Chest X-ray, AP view. Patient: 49 years old, sex M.
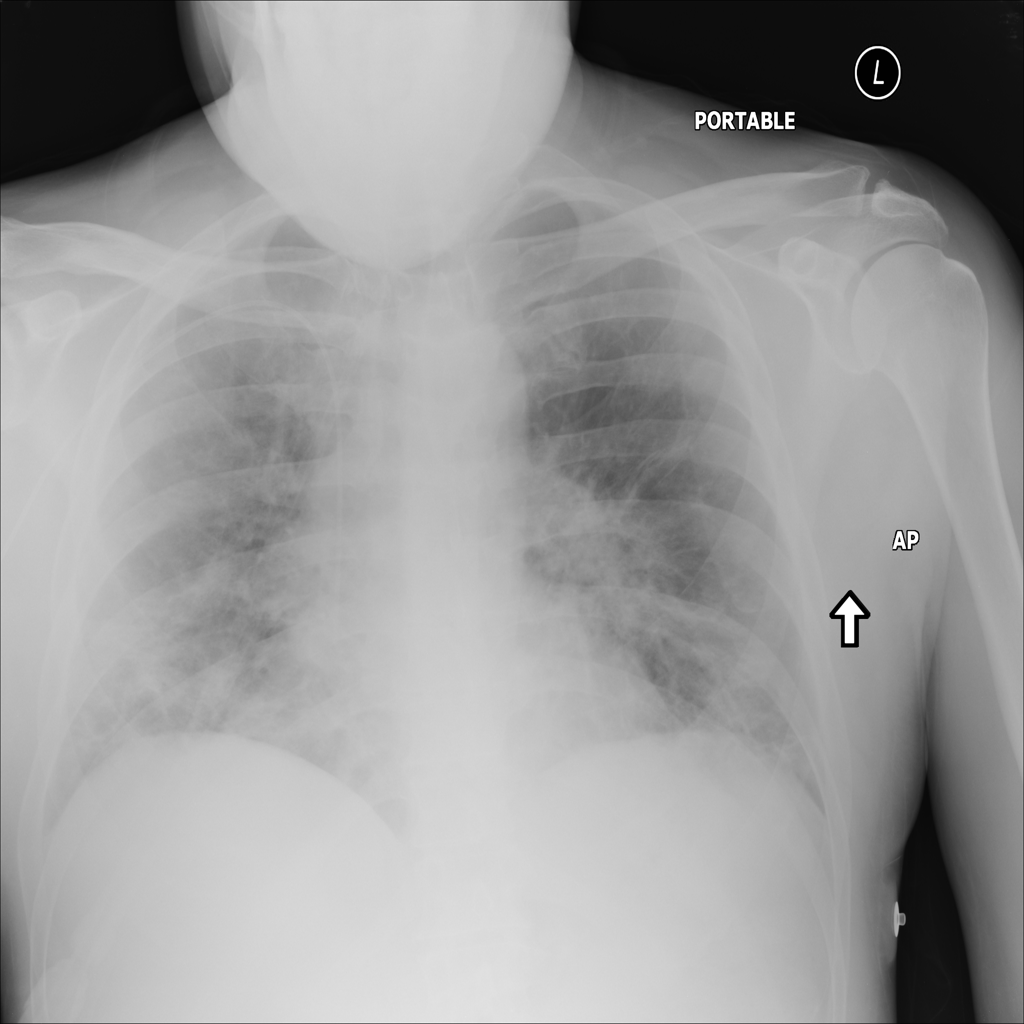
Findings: No Finding